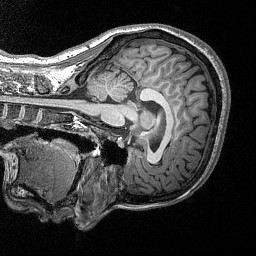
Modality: T1w
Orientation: sagittal
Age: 22
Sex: female
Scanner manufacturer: siemens
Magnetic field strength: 3 T
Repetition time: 2.53 s
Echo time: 0.00309 s